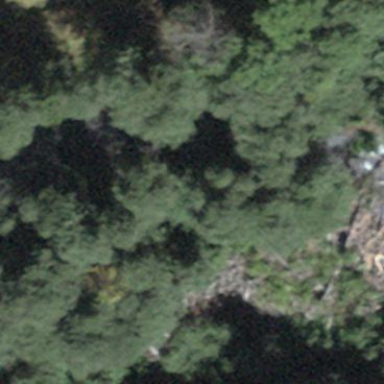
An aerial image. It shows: Forest area.